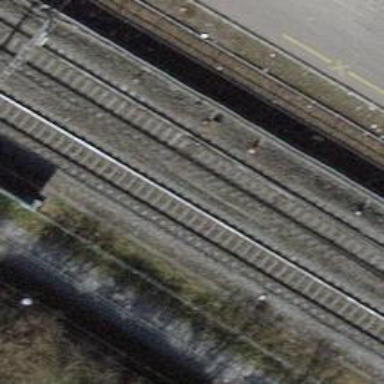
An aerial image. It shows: Single railway track with electrification through contact line.